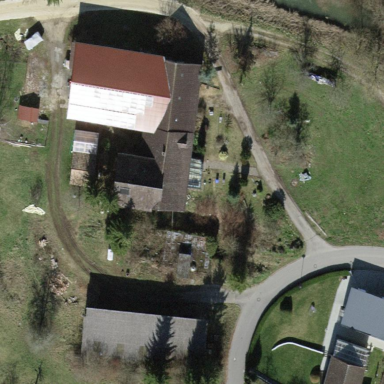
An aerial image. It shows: Farmyard area.